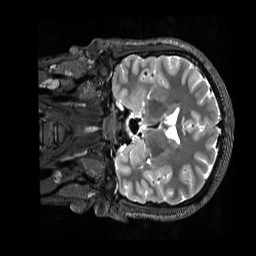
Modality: T2w
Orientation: coronal
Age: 22
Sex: female
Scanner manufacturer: siemens
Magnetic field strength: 3 T
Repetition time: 3.2 s
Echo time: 0.728 s